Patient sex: F
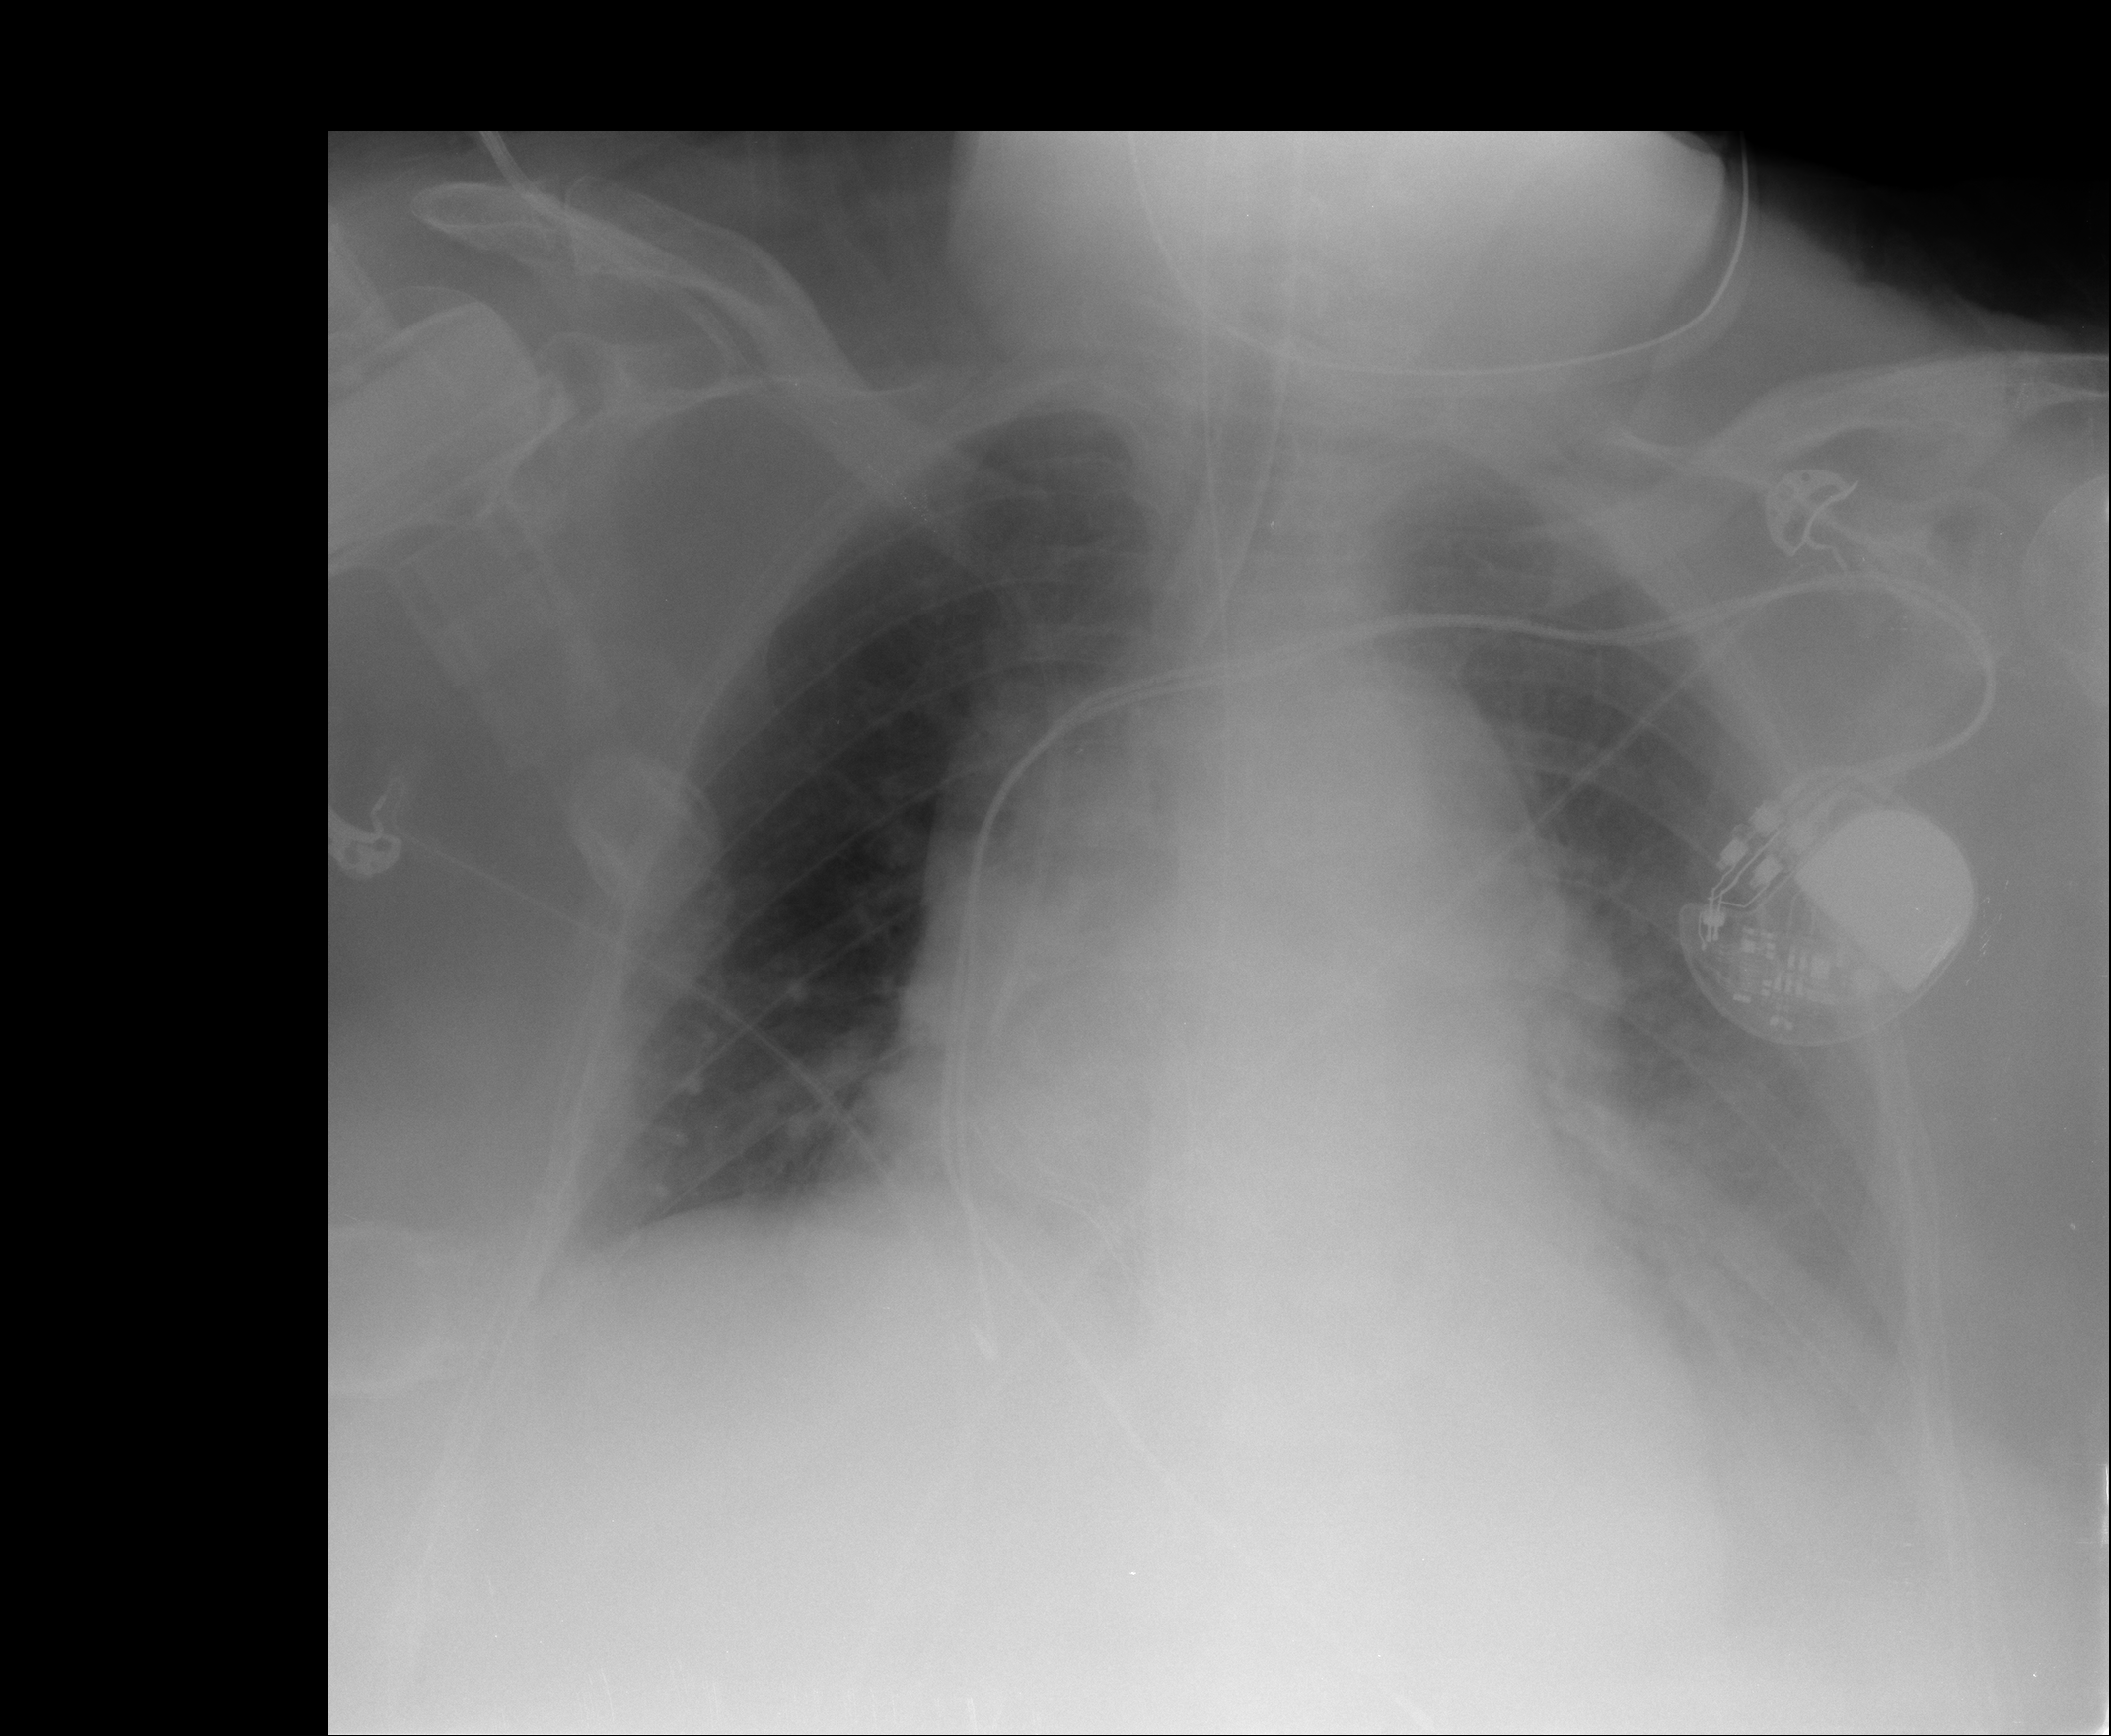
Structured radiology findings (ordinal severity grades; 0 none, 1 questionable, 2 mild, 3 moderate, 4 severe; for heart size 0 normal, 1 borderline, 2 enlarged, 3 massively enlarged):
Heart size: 2
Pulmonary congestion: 1
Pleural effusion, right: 0
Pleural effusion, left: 2
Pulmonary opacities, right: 0
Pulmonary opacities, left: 0
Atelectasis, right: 2
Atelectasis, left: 2